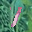
Label: 1